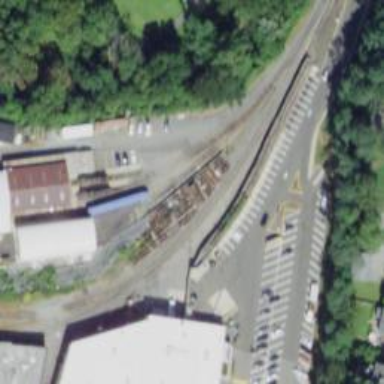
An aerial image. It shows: Railway yard in service.